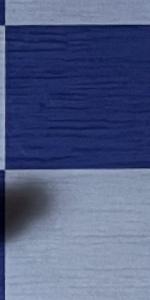
Label: Empty